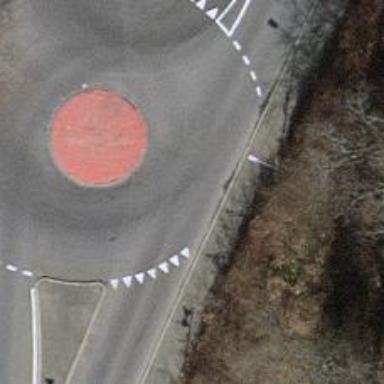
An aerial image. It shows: Unclassified road with asphalt surface leading to roundabout.